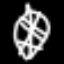
Label: leaf